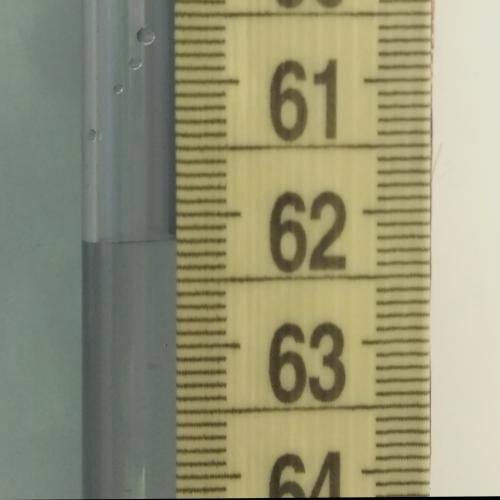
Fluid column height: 62.2 cm